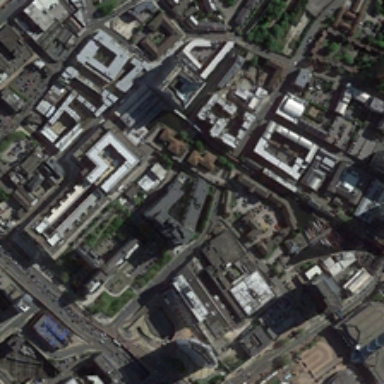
Many buildings are in a commercial area .